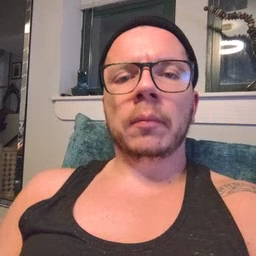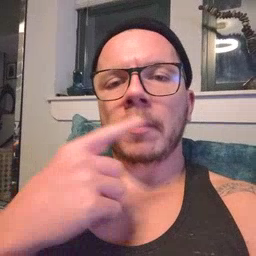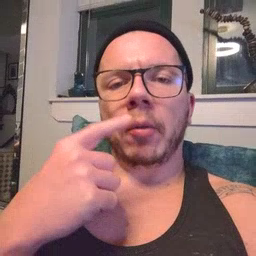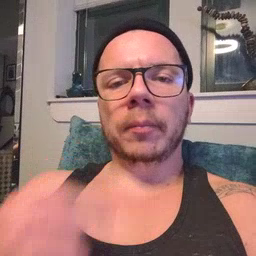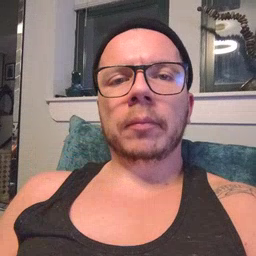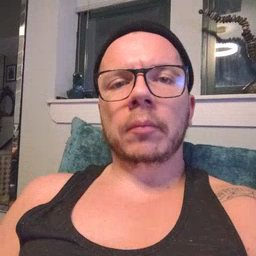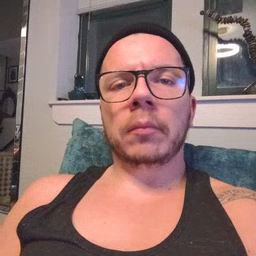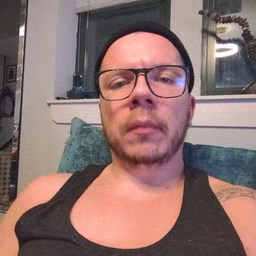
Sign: mouth